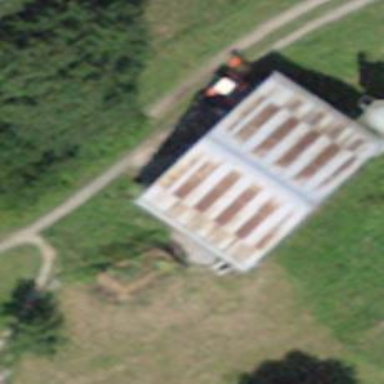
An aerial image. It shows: Rural barn.